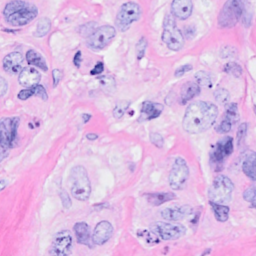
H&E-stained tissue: Breast